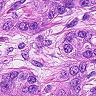
Metastatic tissue present: yes